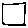
Label: square